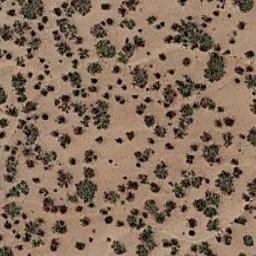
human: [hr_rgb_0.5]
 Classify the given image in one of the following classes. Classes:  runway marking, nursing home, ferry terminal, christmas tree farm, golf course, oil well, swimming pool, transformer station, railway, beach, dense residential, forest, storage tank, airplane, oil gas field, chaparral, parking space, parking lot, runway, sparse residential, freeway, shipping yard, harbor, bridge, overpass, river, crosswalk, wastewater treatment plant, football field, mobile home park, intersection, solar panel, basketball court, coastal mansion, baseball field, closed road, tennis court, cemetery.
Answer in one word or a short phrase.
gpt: chaparral